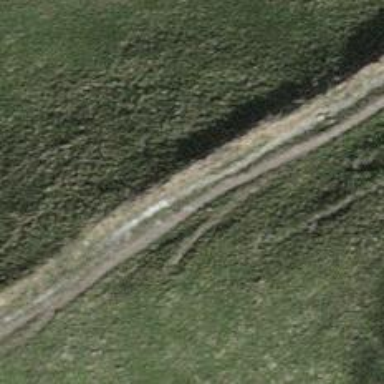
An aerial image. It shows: Grass track with grade3 tracktype.